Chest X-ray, AP view. Patient: 56 years old, sex F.
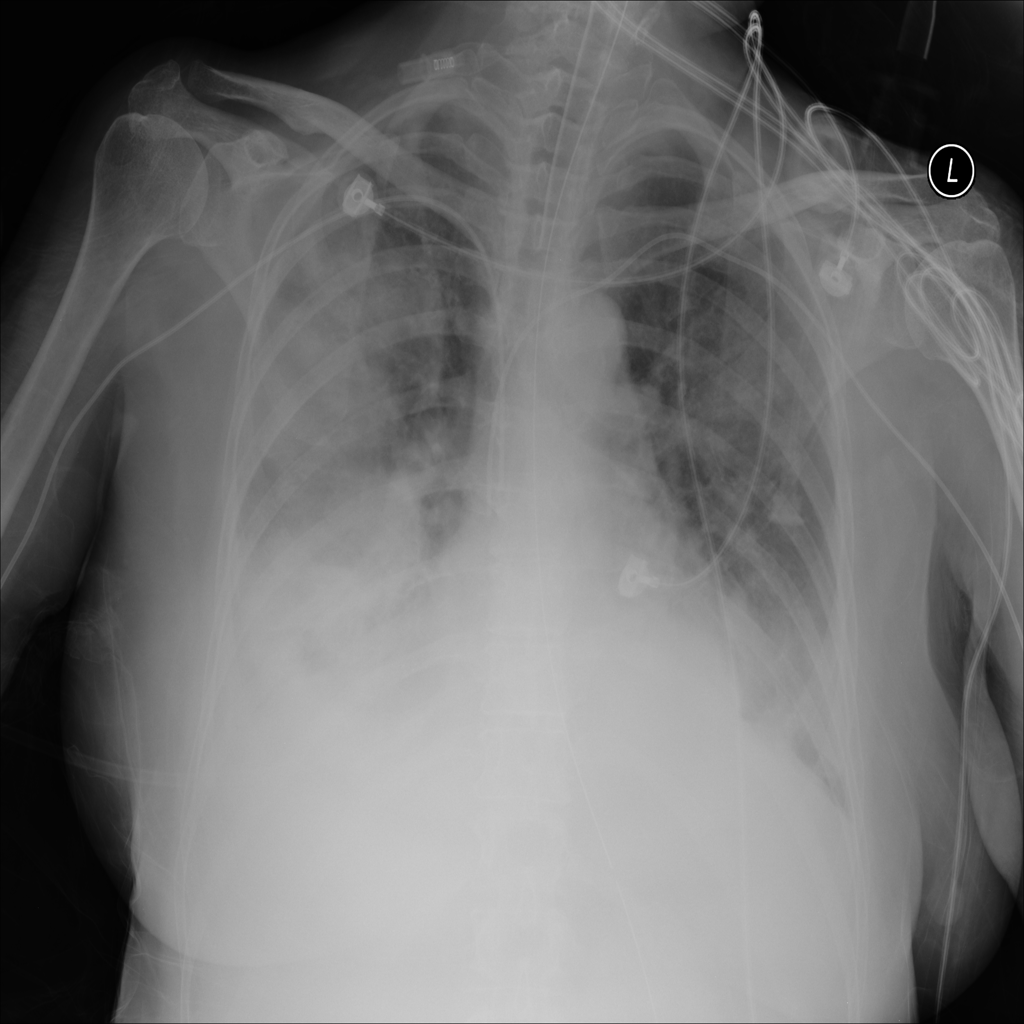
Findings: No Finding